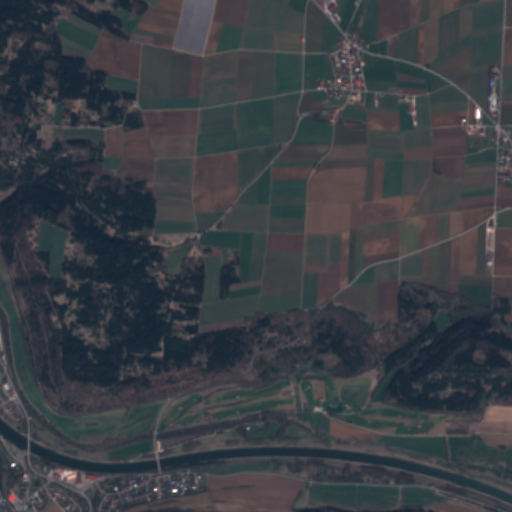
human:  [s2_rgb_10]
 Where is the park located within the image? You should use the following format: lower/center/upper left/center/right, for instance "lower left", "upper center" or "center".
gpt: The park is located in the lower of the image.
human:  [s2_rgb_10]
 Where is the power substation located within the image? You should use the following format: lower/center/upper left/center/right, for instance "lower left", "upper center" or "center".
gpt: The power substation is located in the upper right of the image.
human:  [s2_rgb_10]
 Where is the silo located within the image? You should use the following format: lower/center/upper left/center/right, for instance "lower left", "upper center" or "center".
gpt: The silo is located in the upper right of the image.
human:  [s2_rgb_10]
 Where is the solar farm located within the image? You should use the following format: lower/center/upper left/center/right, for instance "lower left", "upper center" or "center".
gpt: The solar farm is located in the upper center of the image.
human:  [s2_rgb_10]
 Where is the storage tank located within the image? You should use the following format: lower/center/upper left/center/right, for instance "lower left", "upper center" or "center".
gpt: The storage tank is located in the upper right of the image.
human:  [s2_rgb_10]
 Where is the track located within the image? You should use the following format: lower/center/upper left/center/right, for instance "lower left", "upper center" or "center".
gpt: There is no track in the image.